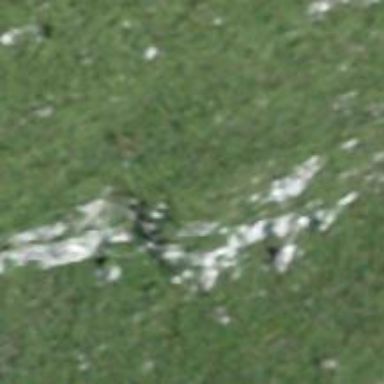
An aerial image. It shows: Natural cliff.